Question: I am using Golang and Firego for connecting to Firebase. I am trying to search an admin with 'Email: john@gmail.com'. The following is my Database Structure

For this I have tried:
'''
dB.Child("CompanyAdmins").Child("Info").OrderBy("Email").EqualTo("john@gmail.com").Value(&result)
'''
but it does not produce expected result. How can I do this?
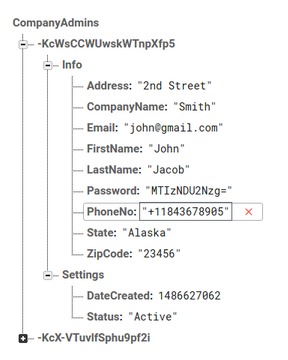
Answer: While @dev.bmax has the problem identified correctly, the solution is simpler. You can specify the path of a property to order on:
'''
dB.Child("CompanyAdmins")
.OrderBy("Info/Email")
.EqualTo("john@gmail.com")
.Value(&result)
'''
(2017-02-10):
Full code I just tried:
'''
f := firego.New("https://stackoverflow.firebaseio.com", nil)
var result map[string]interface{}
if err := f.Child("42134844/CompanyAdmins").OrderBy("Info/Email").EqualTo("john@gmail.com").Value(&result); err != nil {
log.Fatal(err)
}
fmt.Printf("%s
", result)
'''
This prints:
> map[-K111111:map[Info:map[Email:john@gmail.com]]]
Which is the exact place where I put the data.
:
This is the index I have defined:
'''
"CompanyAdmins": {
".indexOn": "Info/Email"
}
'''
If this doesn't work for you, please provide a similarly complete snippet that I can test.